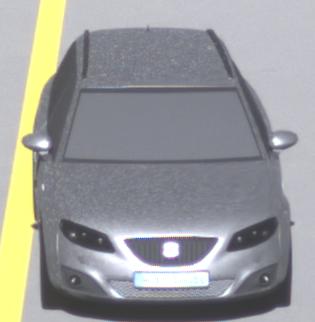
Make: SEAT
Model: Exeo ST 1.6
Detailed model: Exeo (3R) ST
Model produced from: 2010/05
Model produced until: 2010/08
Doors: 5
Color: white
Road condition: dry road
Daytime: morning or afternoon
Contrast: high contrast